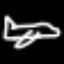
Label: airplane